Question: Calculate the area of the circumscribed rectangle of each polygon according to its color, and then find the sum of the areas of these circumscribed rectangle. The final result only retains the sum of the areas and retains the integer.
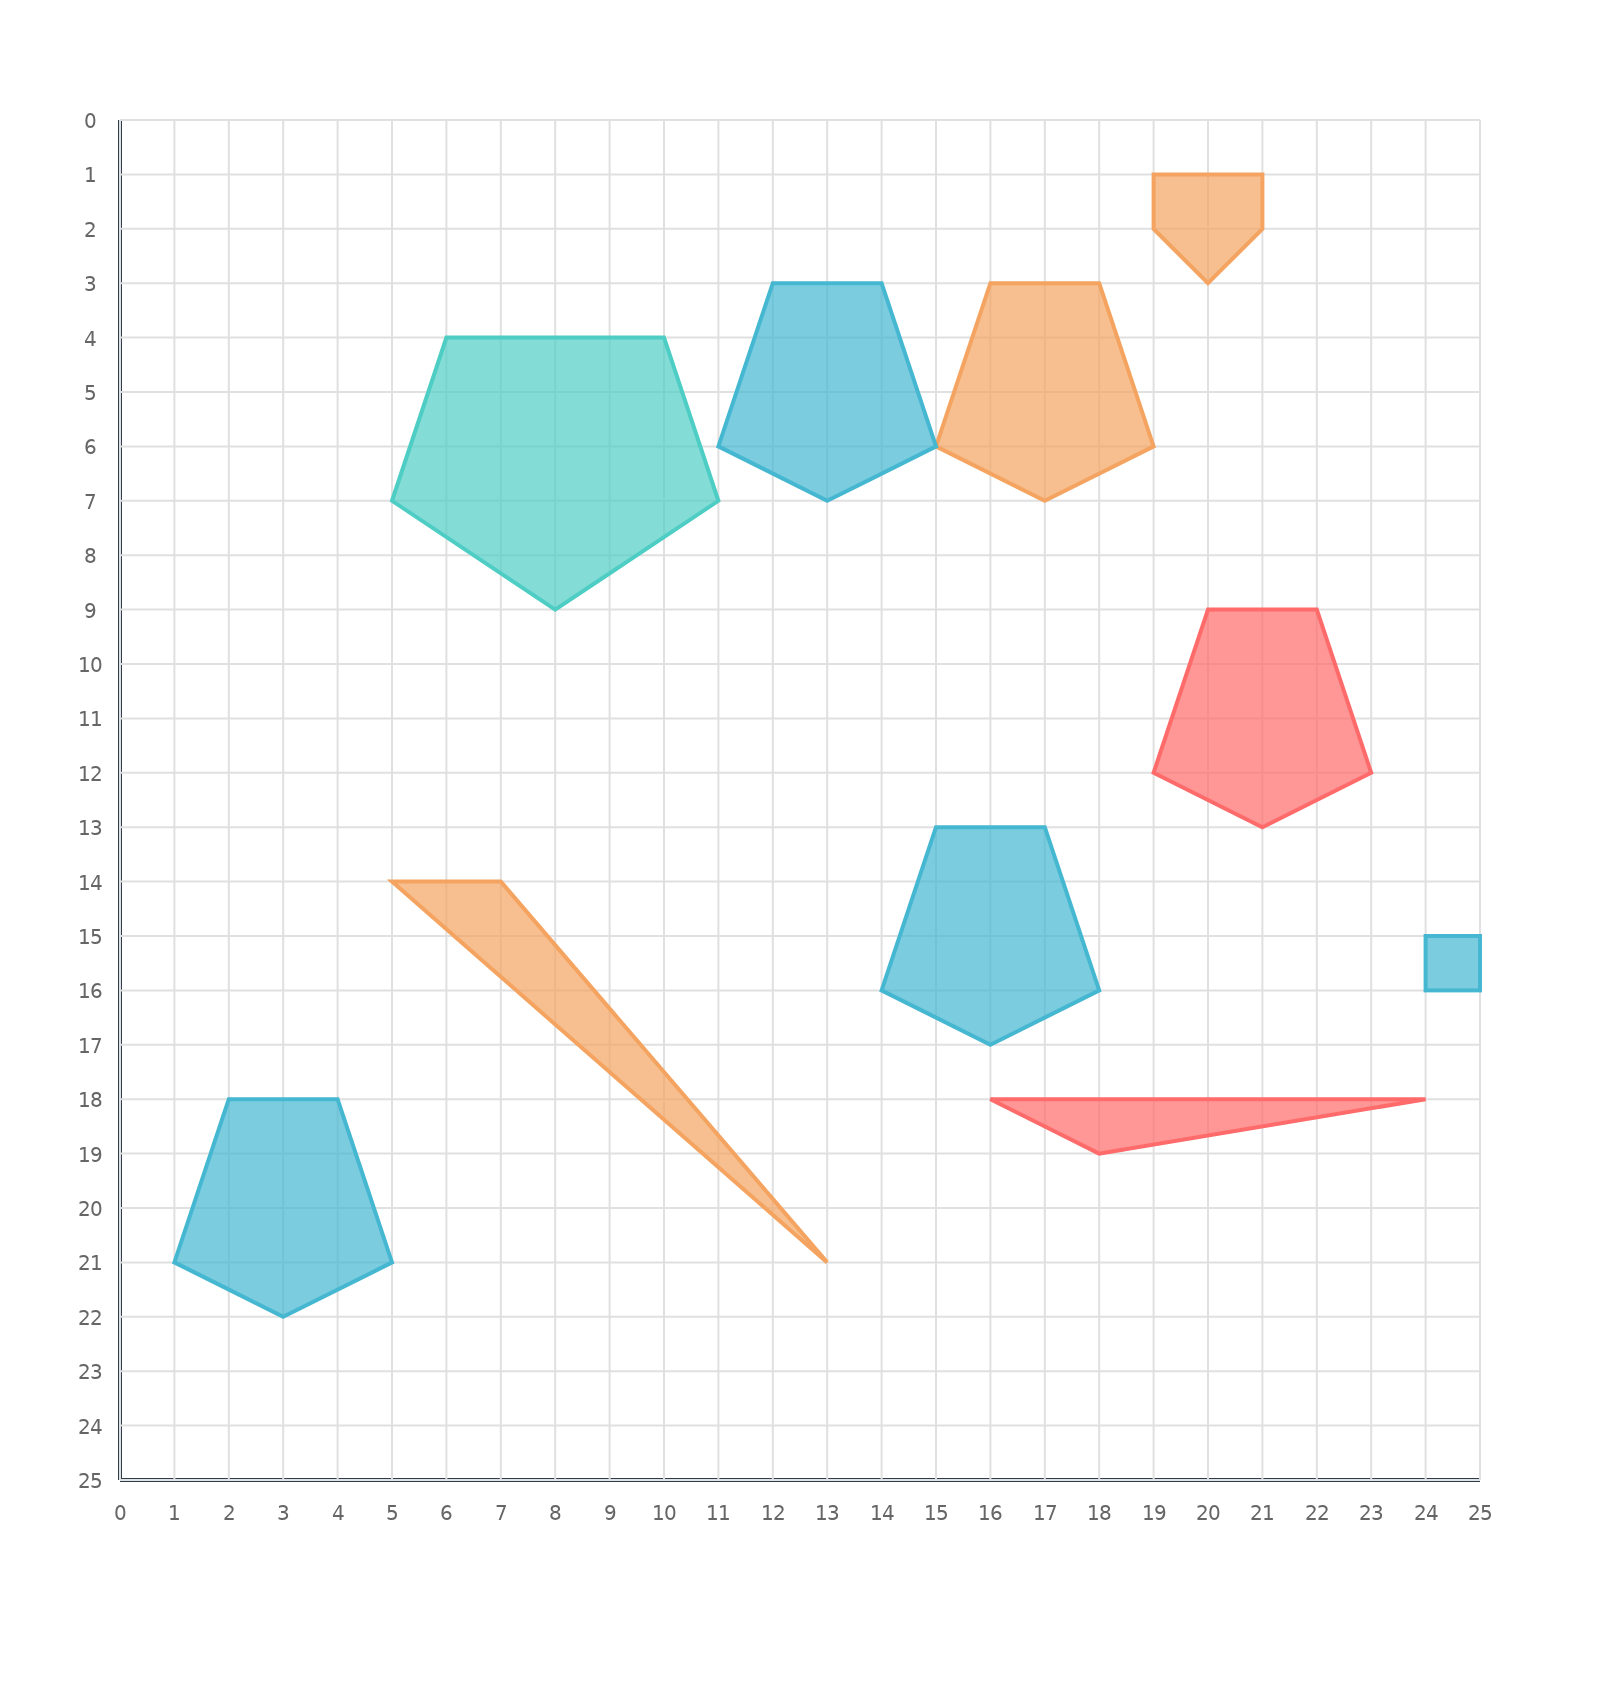
Answer: 886